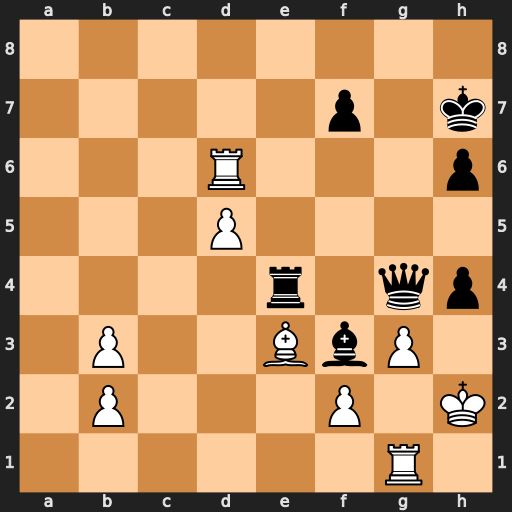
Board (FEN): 8/5p1k/3R3p/3P4/4r1qp/1P2BbP1/1P3P1K/6R1
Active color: w
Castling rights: -
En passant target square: -
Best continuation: Rxh6+ Kg7 gxh4 Qxg1+ Kxg1